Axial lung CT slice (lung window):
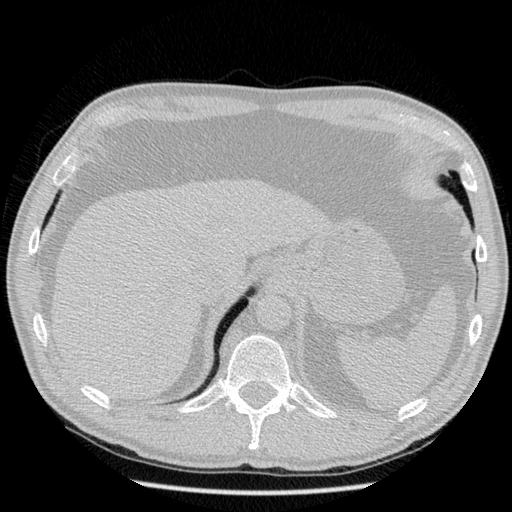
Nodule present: no